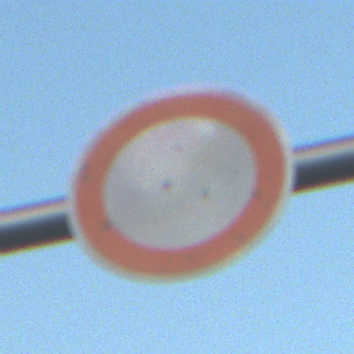
Verkehrszeichen: VerbotFahrzeugeAllerArt
Umgebung: Outdoor, Nature
Tageszeit: SunriseSunset
Wetter: Clear
Licht: Natural
Jahreszeit: Winter
Kontrast: LowContrast